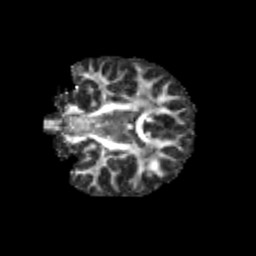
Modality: FA
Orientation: coronal
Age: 10
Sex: female
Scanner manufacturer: siemens
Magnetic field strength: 3 T
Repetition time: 3.8 s
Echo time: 0.07 s